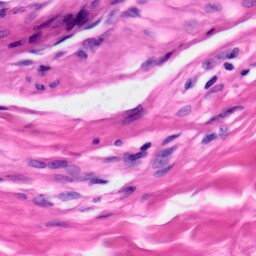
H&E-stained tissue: Skin